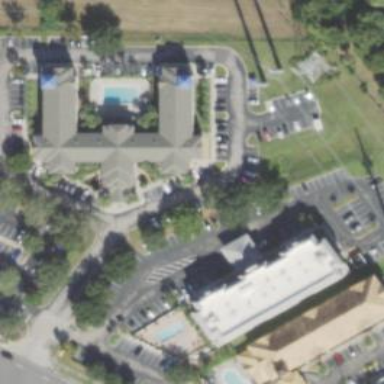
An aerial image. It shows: Hotel building.